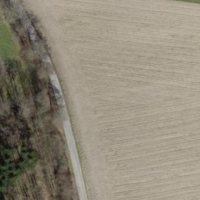
EUNIS habitat code: 52
Species observed at this site:
Urtica dioica
Lamium galeobdolon
Euonymus europaeus